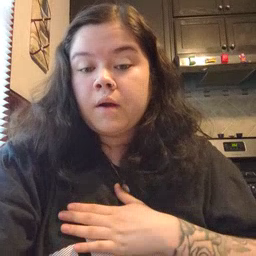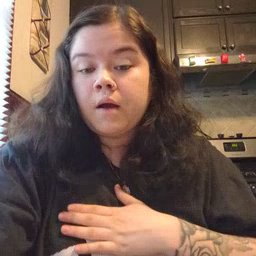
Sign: minemy